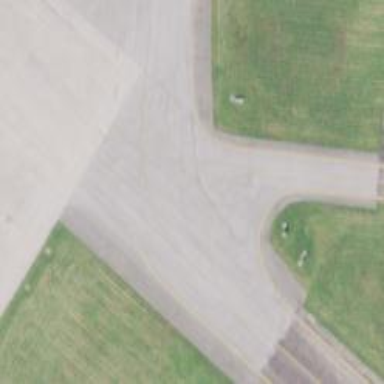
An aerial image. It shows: Taxiway at the airport with asphalt surface.